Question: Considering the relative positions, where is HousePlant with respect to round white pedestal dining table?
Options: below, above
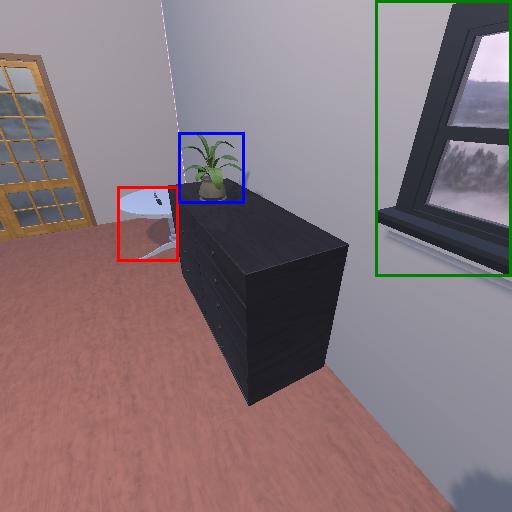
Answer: below